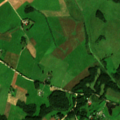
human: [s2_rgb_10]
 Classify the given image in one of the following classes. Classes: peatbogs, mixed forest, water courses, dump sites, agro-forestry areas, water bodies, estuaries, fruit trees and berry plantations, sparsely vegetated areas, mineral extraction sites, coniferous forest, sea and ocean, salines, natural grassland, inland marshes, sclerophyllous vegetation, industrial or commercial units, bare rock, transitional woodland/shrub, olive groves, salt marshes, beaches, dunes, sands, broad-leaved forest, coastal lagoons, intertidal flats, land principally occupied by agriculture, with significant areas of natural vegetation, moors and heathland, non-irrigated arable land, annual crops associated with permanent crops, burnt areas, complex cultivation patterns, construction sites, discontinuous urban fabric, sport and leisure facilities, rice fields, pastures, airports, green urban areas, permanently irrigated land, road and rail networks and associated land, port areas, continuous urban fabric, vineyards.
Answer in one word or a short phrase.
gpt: non-irrigated arable land, pastures, complex cultivation patterns, land principally occupied by agriculture, with significant areas of natural vegetation, broad-leaved forest